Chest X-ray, PA view. Patient: 15 years old, sex M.
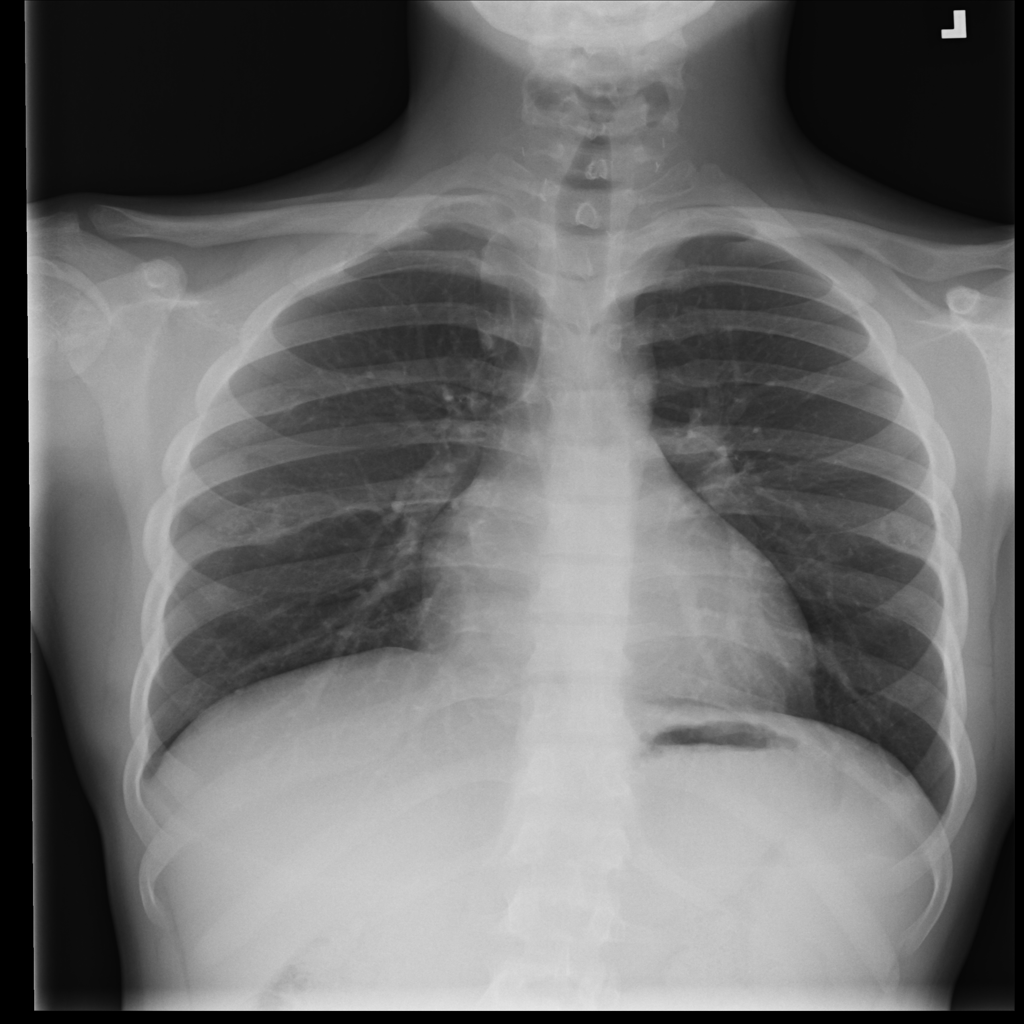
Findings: Infiltration